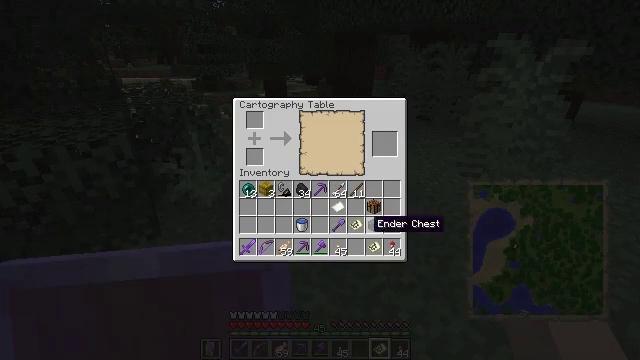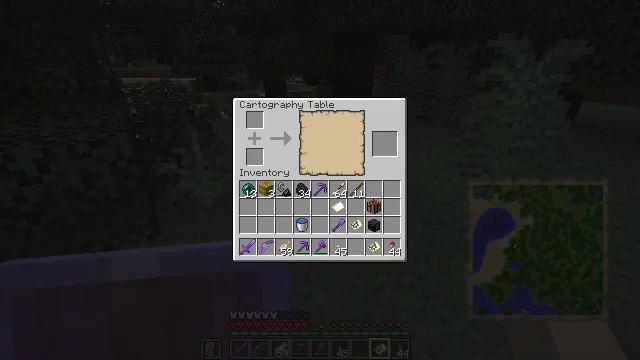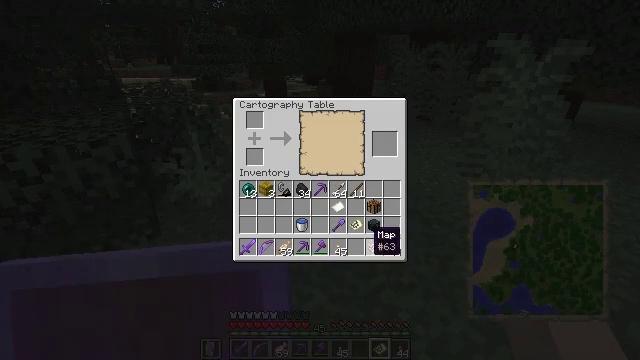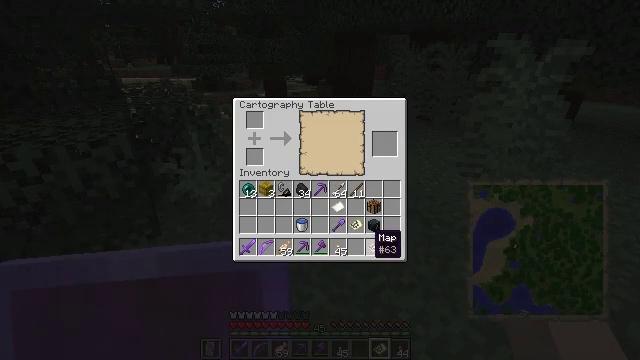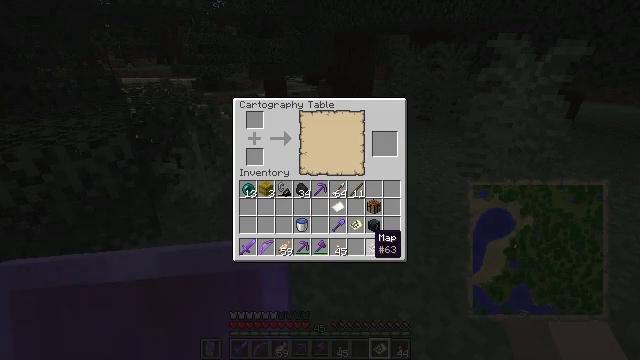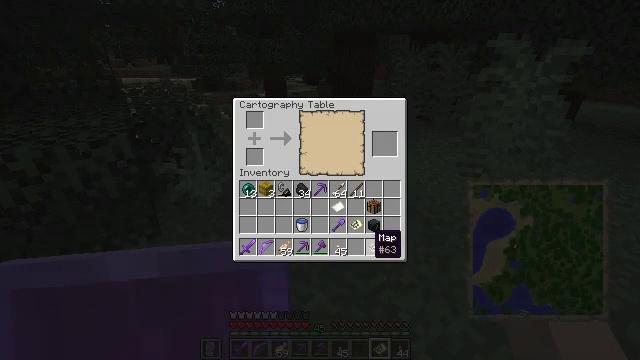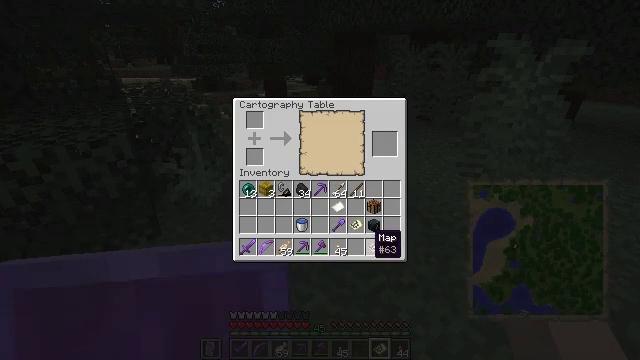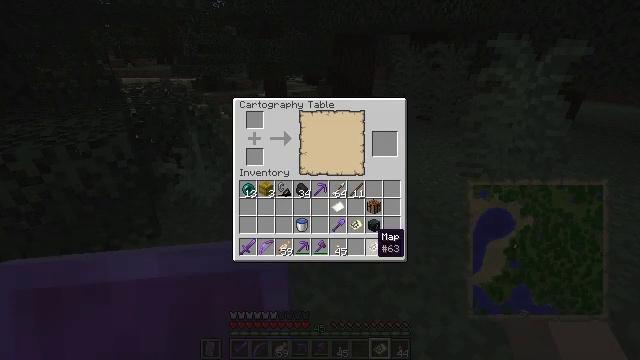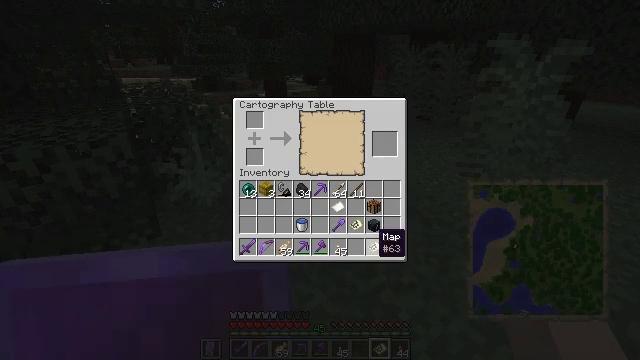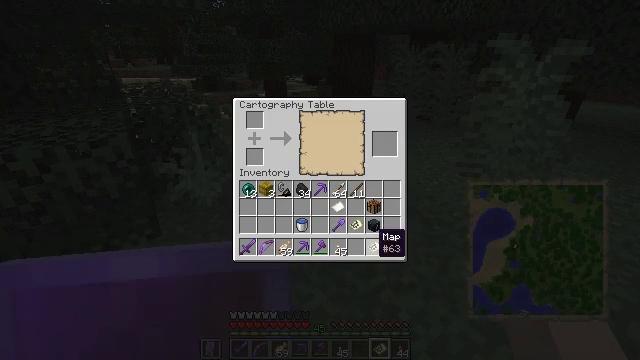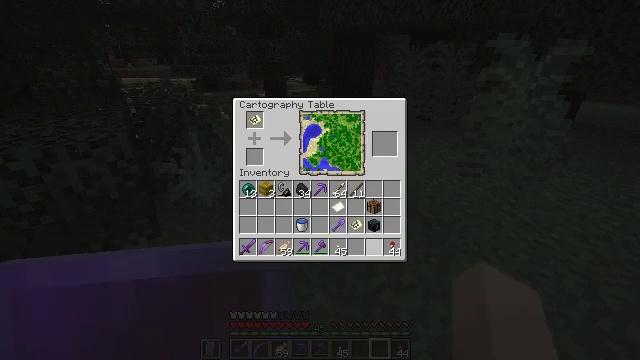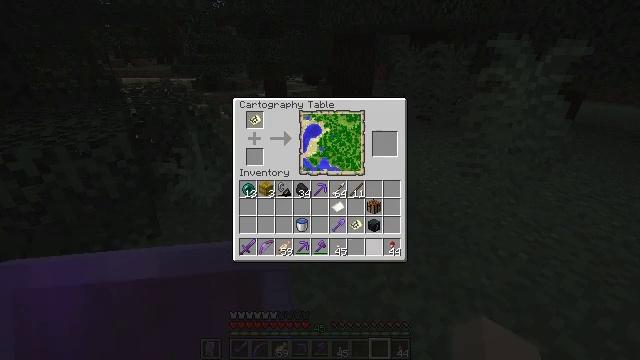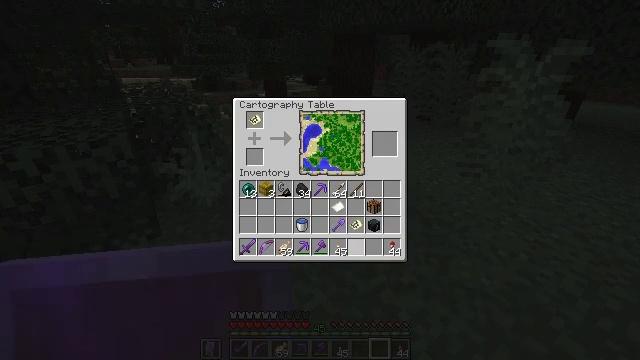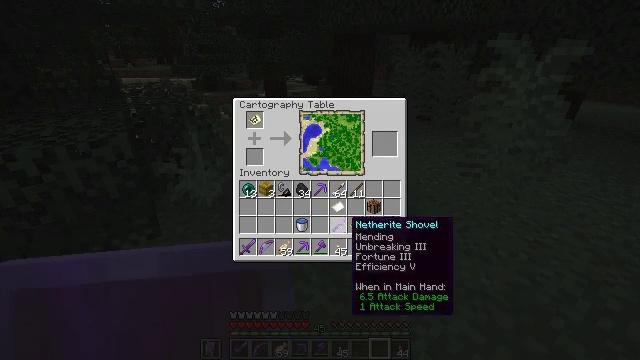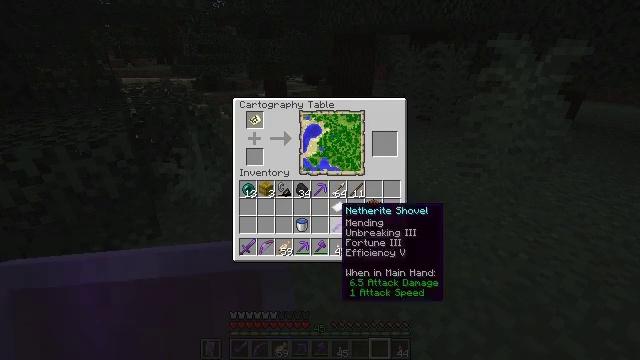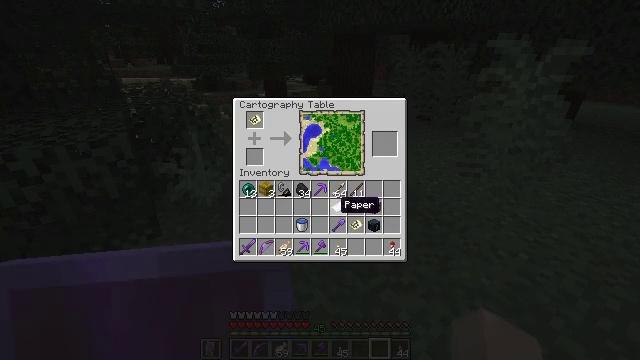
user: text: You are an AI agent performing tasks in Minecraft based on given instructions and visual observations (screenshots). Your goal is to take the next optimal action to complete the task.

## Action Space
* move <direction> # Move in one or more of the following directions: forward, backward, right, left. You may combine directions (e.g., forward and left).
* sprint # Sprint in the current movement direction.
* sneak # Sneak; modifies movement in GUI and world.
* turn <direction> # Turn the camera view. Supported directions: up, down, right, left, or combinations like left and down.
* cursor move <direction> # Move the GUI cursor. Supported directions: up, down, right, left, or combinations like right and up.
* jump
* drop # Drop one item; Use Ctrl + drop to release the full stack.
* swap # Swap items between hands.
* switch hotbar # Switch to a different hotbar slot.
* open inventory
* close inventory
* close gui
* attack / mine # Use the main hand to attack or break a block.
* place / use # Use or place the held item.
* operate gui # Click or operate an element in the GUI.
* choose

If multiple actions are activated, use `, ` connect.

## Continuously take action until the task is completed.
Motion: motion action
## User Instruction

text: Mine the cartography table.
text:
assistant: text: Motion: sneak
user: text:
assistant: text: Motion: sneak, turn down
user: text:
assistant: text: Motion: sneak
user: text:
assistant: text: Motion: sneak
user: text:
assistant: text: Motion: sneak
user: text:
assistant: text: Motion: sneak
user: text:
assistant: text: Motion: sneak
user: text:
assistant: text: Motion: sneak
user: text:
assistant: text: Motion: sneak
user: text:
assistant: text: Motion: sneak, attack / mine
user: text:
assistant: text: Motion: sneak, attack / mine
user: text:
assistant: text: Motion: sneak, turn left and up, attack / mine
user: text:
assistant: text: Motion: sneak
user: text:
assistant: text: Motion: sneak, turn left and up
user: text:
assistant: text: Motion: sneak
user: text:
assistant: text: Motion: sneak
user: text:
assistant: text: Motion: sneak
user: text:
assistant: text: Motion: sneak
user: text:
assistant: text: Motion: sneak
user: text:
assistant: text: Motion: sneak
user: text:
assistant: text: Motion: sneak
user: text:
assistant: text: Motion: sneak
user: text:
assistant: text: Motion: sneak
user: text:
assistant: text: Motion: sneak, attack / mine
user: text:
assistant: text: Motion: sneak, attack / mine
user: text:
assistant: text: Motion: sneak, attack / mine
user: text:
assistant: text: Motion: sneak
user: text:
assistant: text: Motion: sneak, turn right and up
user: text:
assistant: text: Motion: sneak, turn right and up
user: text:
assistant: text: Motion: sneak, turn right and up